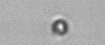
Label: nanoplankton_mix